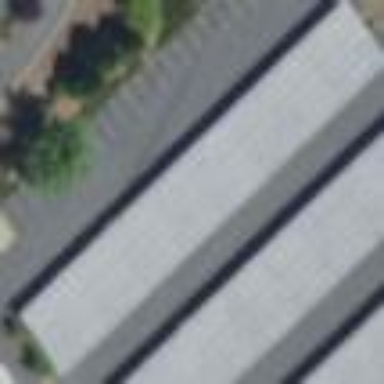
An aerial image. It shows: Solar photovoltaic panel generator located on building's roof.